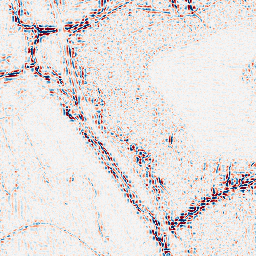
Category: wavelet
Decomposition family: wavelet_biorthogonal
Decomposition parameters: wavelet: bior5.5
level: 2
Upsampling method: bspline
Upsampling parameters: scale: 2
Upsampling scale: 2